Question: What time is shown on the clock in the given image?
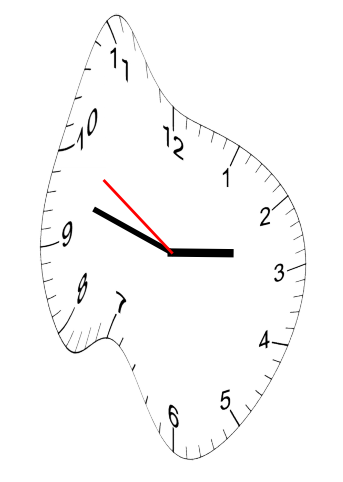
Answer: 02:47:50